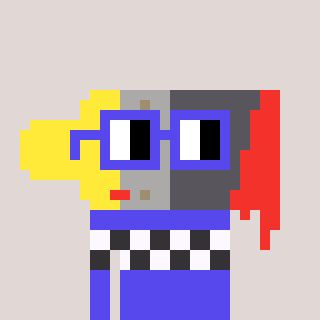
a pixel art character with square blue glasses, a paintbrush-shaped head and a computerblue-colored body on a warm background